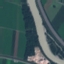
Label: River